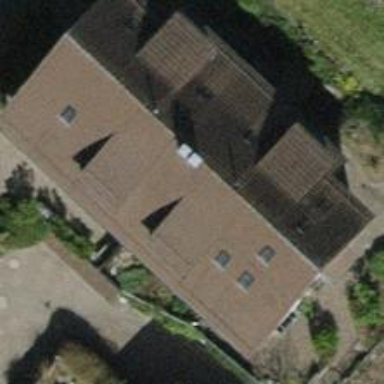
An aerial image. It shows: Building with tile roof.